Interaction volume radius: 10 \u00c5
Interaction volume height: 20 \u00c5
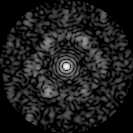
Disorder parameter: 0.7144